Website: crate-barrel
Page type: billing-address
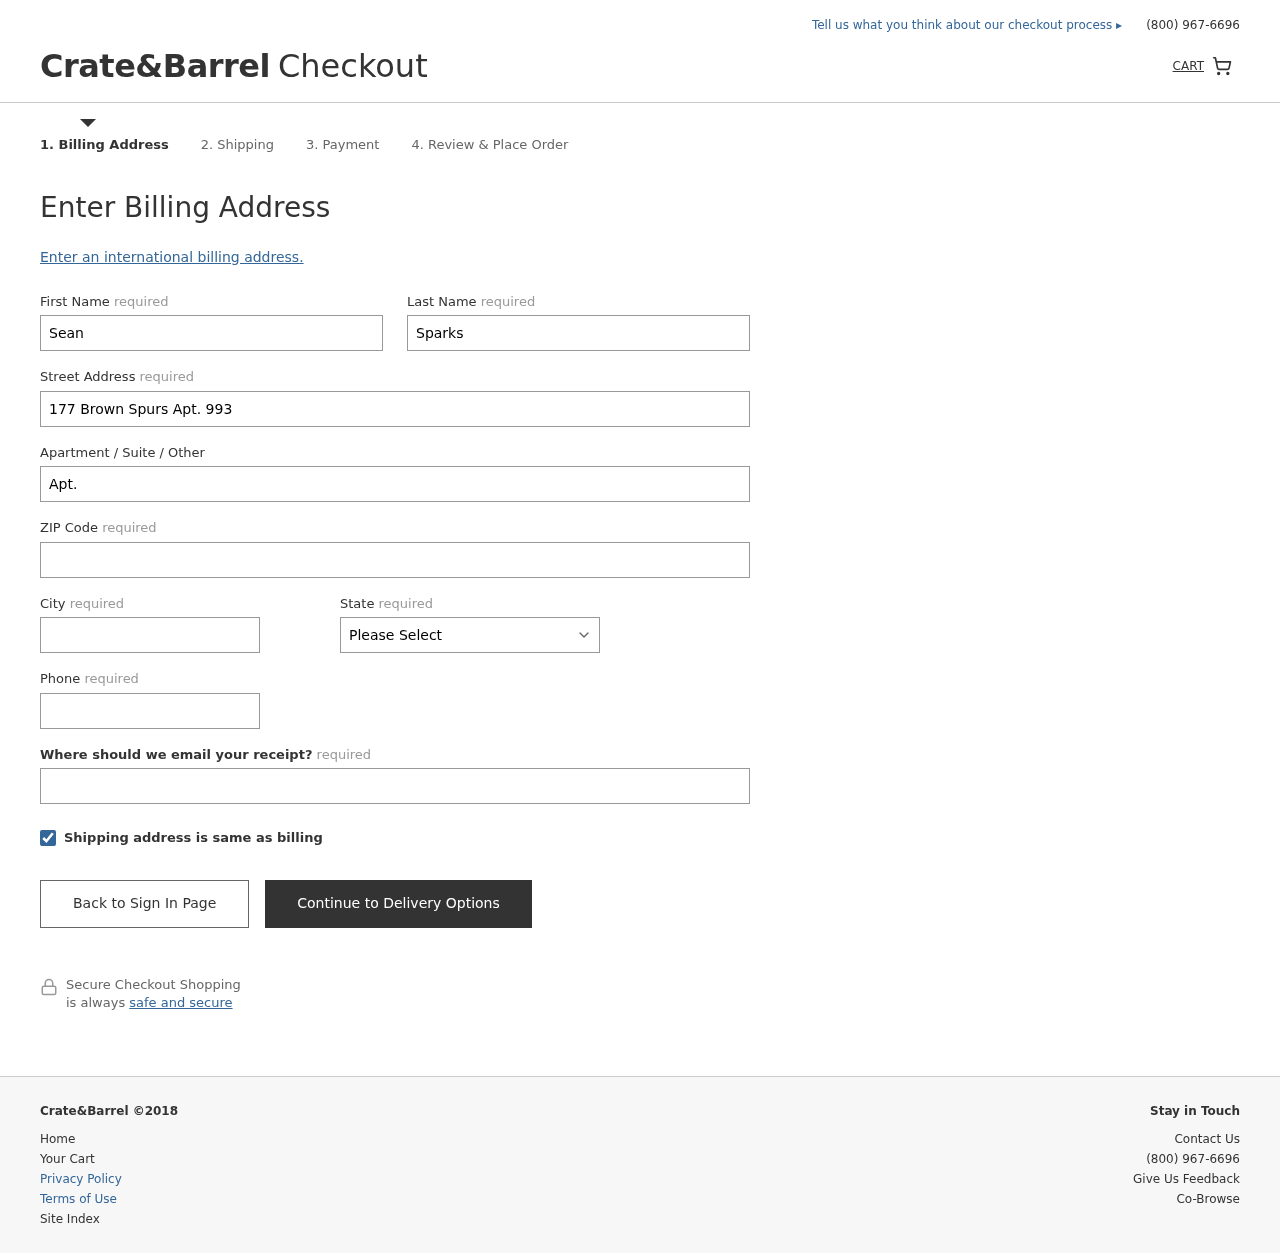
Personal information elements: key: PII_STATE
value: Texas
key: PII_FIRSTNAME
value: Sean
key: PII_LASTNAME
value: Sparks
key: PII_STREET
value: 177 Brown Spurs Apt. 993
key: PII_STREET2
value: Apt. 042
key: PII_POSTCODE
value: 62969
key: PII_CITY
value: Danielfort
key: PII_PHONE
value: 7766956669
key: PII_EMAIL
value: sean_sparks@gmail.com